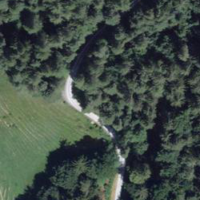
EUNIS habitat code: 43
Species observed at this site:
Oxalis acetosella